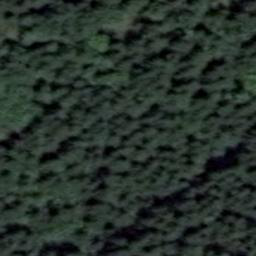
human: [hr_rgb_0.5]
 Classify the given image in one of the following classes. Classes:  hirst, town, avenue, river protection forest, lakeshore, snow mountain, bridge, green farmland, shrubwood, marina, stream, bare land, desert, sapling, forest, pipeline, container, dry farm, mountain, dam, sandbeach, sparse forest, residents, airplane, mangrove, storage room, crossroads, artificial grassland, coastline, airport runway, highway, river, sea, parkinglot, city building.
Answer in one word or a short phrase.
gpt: forest